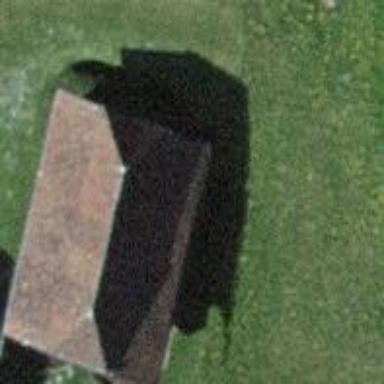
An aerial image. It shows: Barn.